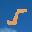
Label: 5